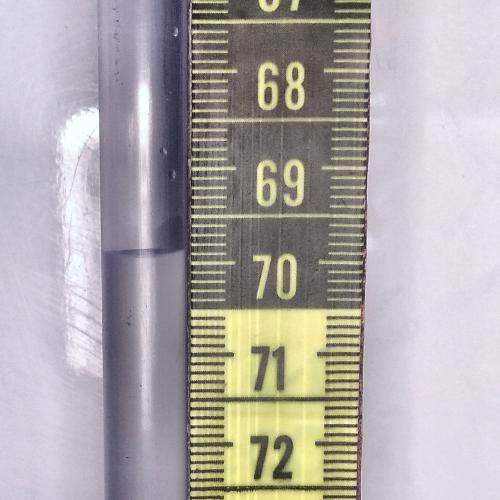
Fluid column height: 69.9 cm